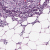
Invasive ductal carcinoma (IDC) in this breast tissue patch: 1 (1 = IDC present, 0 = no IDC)